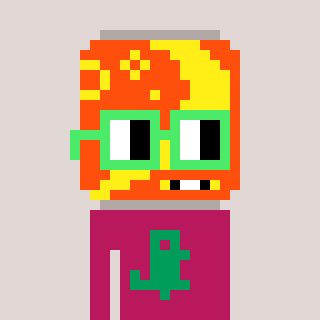
a pixel art character with square light green glasses, a pop-shaped head and a darkpink-colored body on a warm background